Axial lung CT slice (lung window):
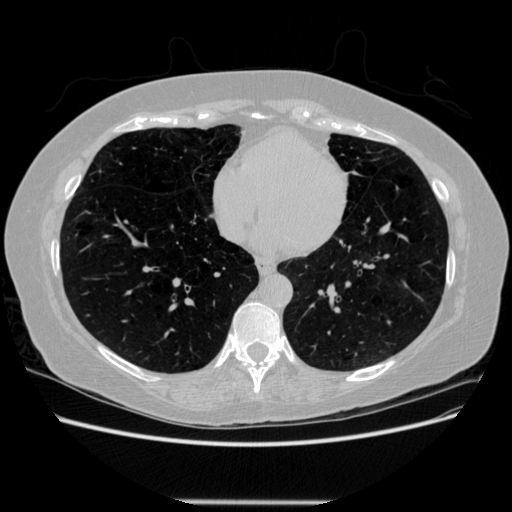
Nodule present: no